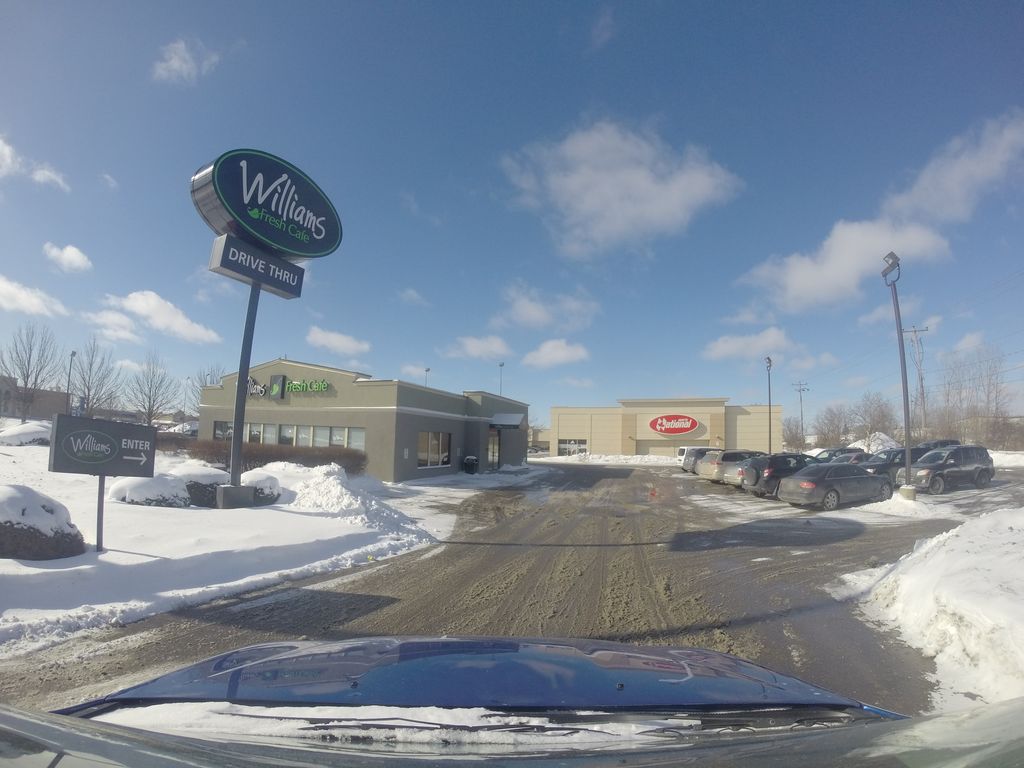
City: kitchener-waterloo